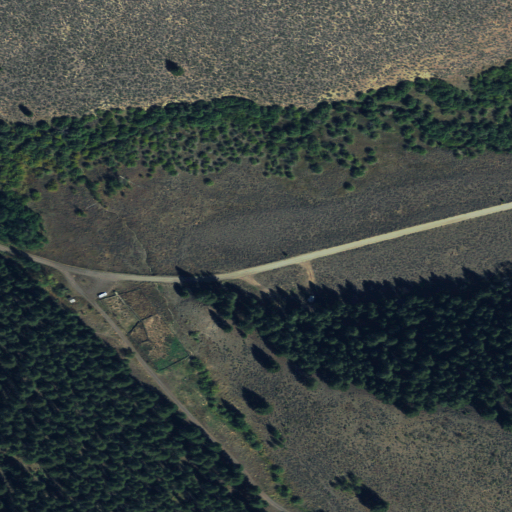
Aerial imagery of valley in Idaho named Uncle Johns Gulch containing shrub, evergreen forest, herbaceous wetlands, woody wetlands, and open development